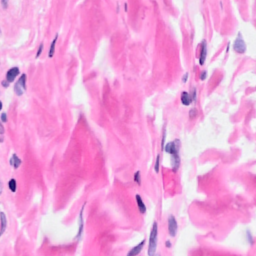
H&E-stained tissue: Breast